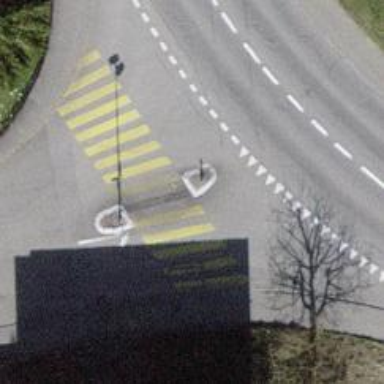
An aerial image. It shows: Uncontrolled zebra crossing with central island.